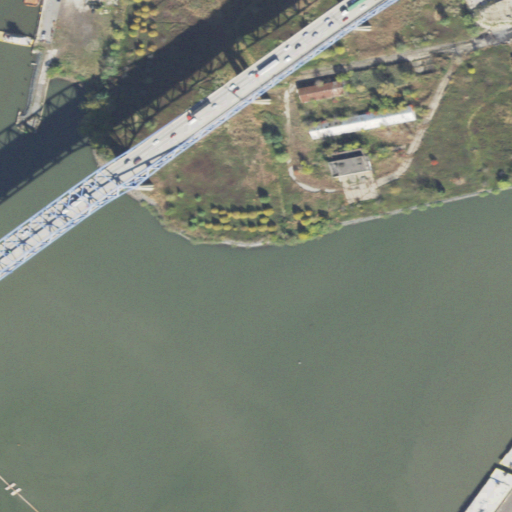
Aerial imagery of cape in Pennsylvania named Girard Point containing open water, medium intensity development, low intensity development, high intensity development, and open development